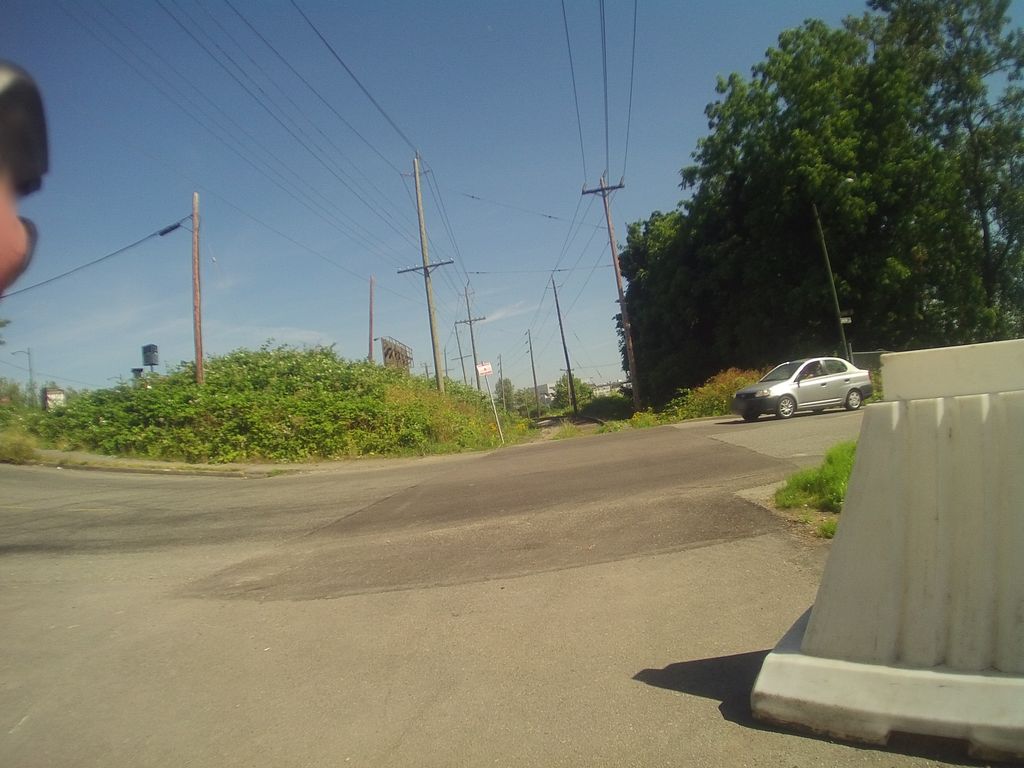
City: vancouver